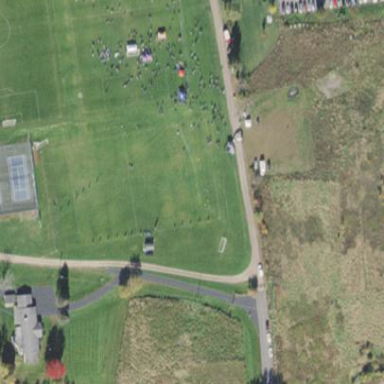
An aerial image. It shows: Pitch designated for field hockey on leisure land.